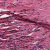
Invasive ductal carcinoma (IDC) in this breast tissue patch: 0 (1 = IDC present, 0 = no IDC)